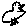
Label: bird